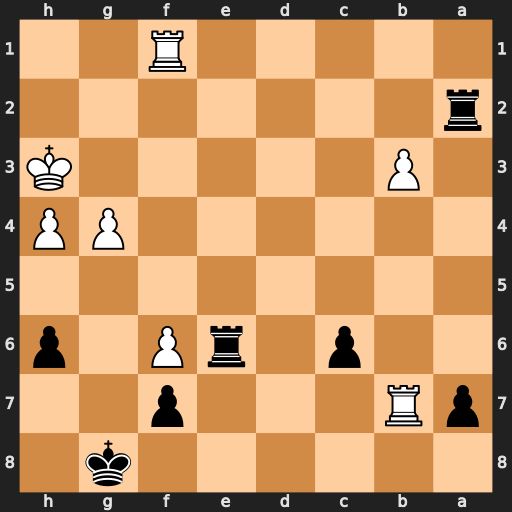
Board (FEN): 6k1/pR3p2/2p1rP1p/8/6PP/1P5K/r7/5R2
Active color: b
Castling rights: -
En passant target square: -
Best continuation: Re3+ Rf3 Rxf3#